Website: home-depot
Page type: billing-address
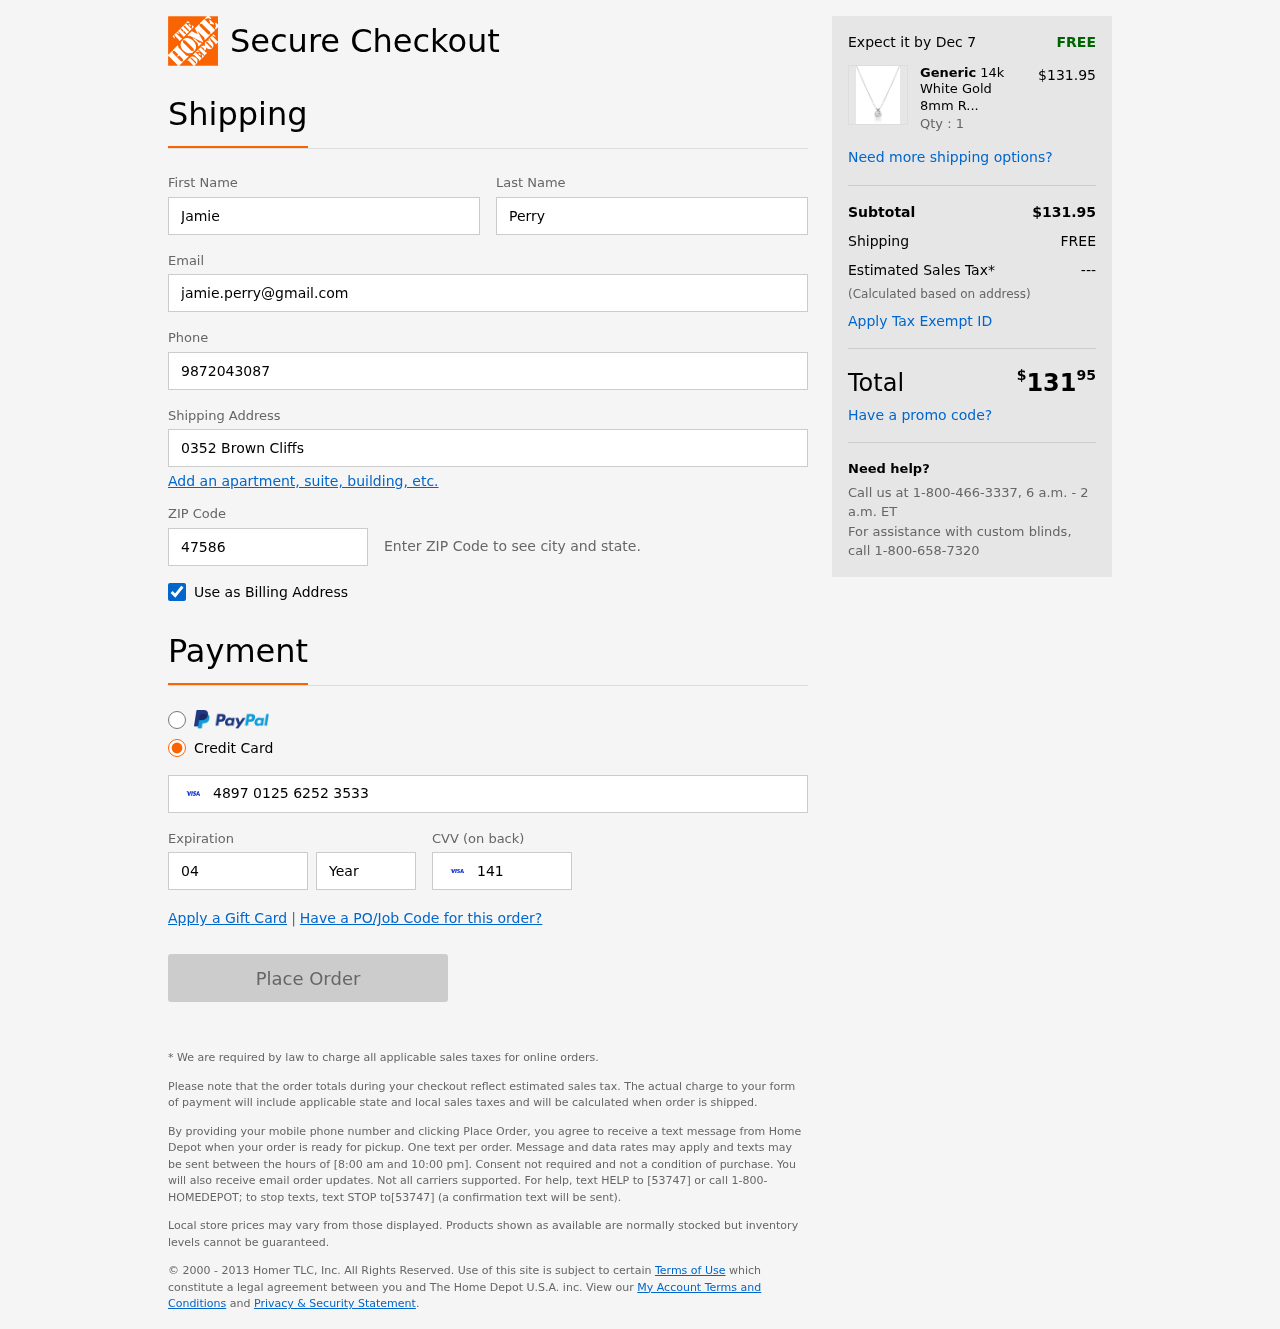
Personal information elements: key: PII_FIRSTNAME
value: Jamie
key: PII_LASTNAME
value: Perry
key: PII_EMAIL
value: jamie.perry@gmail.com
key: PII_PHONE
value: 9872043087
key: PII_STREET
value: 0352 Brown Cliffs
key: PII_POSTCODE
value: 47586
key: PII_CARD_NUMBER
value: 4897 0125 6252 3533
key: PII_CARD_EXPIRY_MONTH
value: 04
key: PII_CARD_CVV
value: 141
Product elements: key: PRODUCT1_BRAND
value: Generic
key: PRODUCT1_NAME
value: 14k White Gold 8mm Round Cubic Zirconia Solitaire Pendant Necklace (2 carat, Diamond Equivalent), 18
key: PRODUCT1_PRICE
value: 131.95
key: PRODUCT1_QUANTITY
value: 1
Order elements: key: ORDER_DELIVERY_DATE
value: Dec 7
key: ORDER_SUBTOTAL
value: $131.95
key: ORDER_SHIPPING_COST
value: FREE
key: ORDER_TAX
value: ---
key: ORDER_TOTAL2
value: $13195